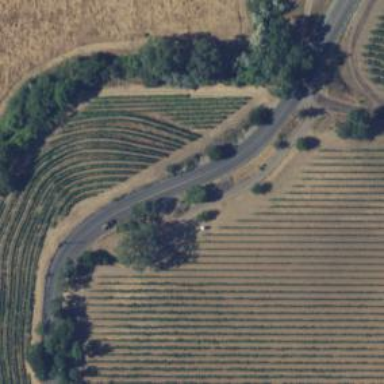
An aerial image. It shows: Vineyard with grape crops.